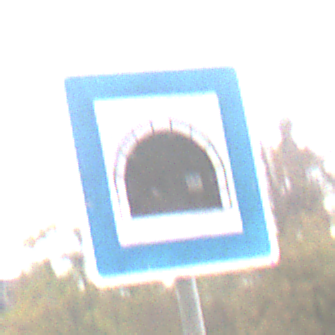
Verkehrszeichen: Tunnel
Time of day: MorningAfternoon
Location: Outdoor (Nature)
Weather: Overcast
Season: Autumn
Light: Natural